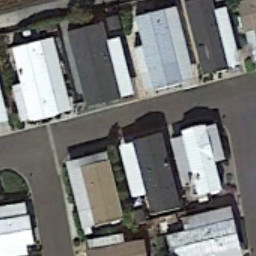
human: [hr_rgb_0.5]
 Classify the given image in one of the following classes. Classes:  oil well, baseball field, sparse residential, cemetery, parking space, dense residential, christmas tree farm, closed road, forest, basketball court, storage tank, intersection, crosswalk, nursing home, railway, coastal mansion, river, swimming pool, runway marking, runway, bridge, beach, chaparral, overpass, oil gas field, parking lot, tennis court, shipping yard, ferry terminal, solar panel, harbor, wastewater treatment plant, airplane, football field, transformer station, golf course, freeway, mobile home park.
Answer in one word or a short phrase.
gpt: mobile home park